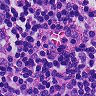
Metastatic tissue present: no